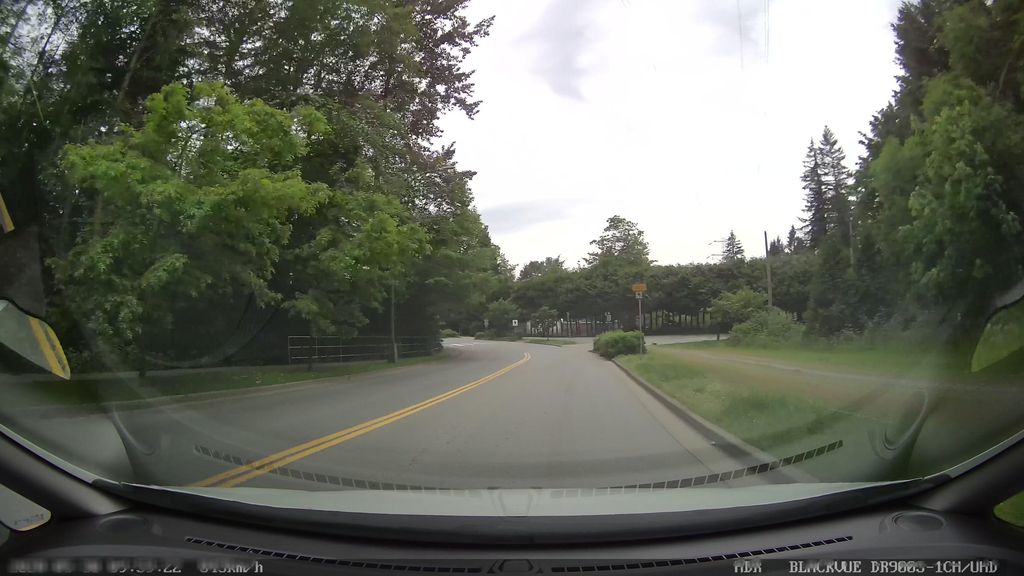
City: vancouver